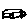
Label: car